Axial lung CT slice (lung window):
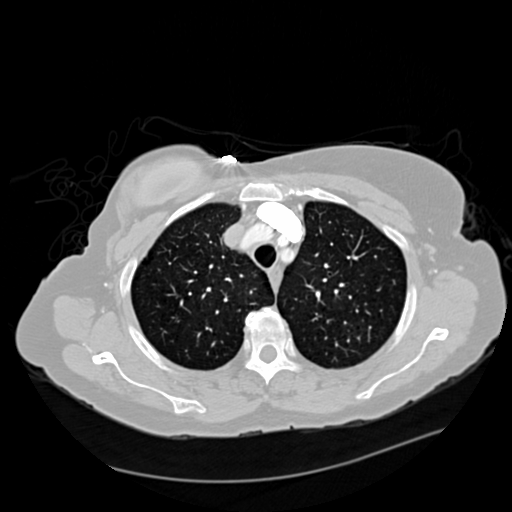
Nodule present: no